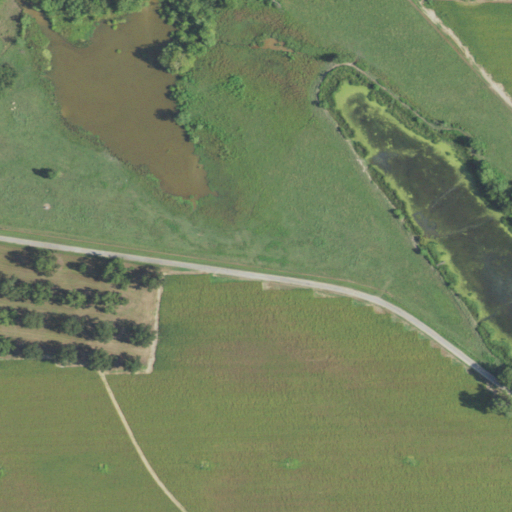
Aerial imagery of plain(s) in Louisiana named Boeuf Prairie containing cultivated crops, open development, open water, herbaceous wetlands, low intensity development, and woody wetlands